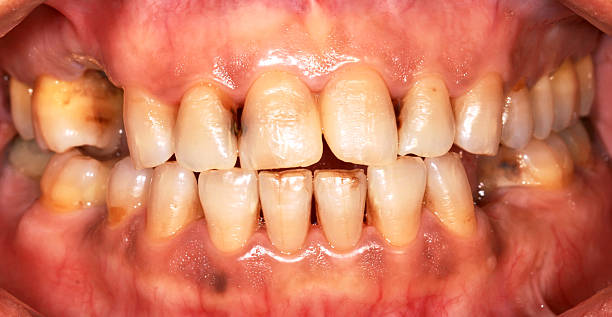
Condition: Gingivitis